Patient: sex M, age 70
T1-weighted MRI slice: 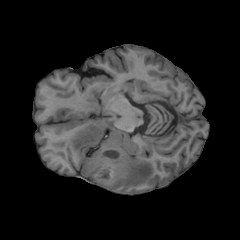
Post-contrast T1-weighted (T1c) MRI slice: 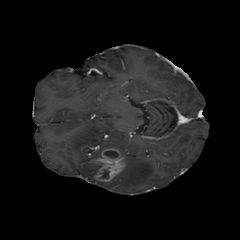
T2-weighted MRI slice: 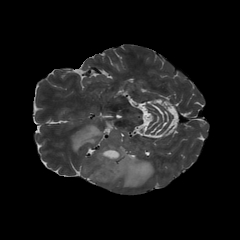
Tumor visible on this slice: yes
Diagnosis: Glioblastoma, IDH-wildtype
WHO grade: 4